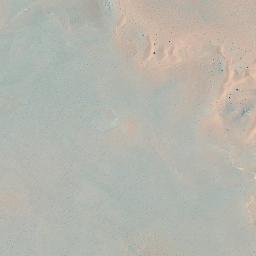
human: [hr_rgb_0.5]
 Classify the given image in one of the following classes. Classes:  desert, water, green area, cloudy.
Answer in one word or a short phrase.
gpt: desert